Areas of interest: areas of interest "Lianyungang Humanistic Memorial Park"
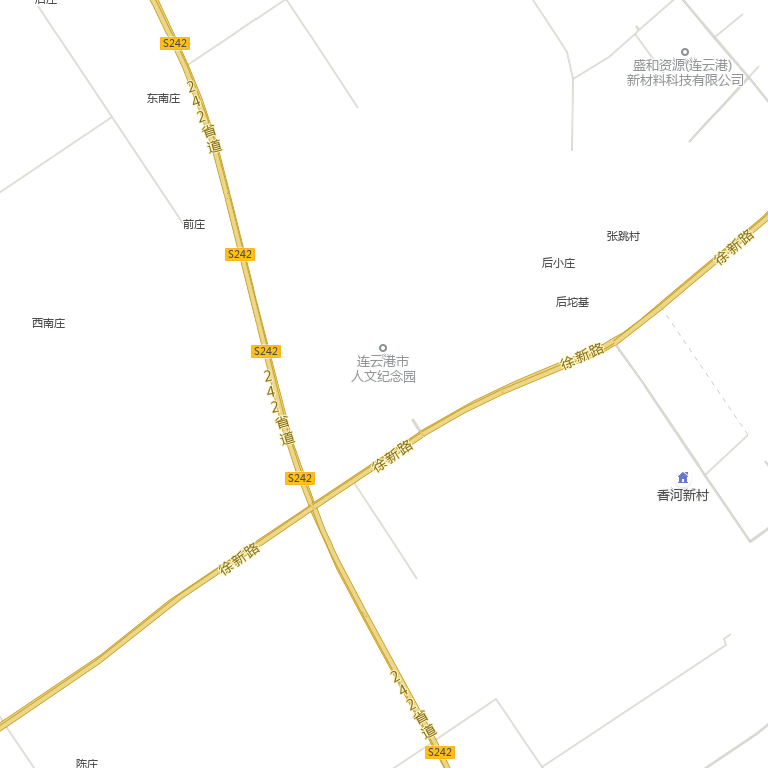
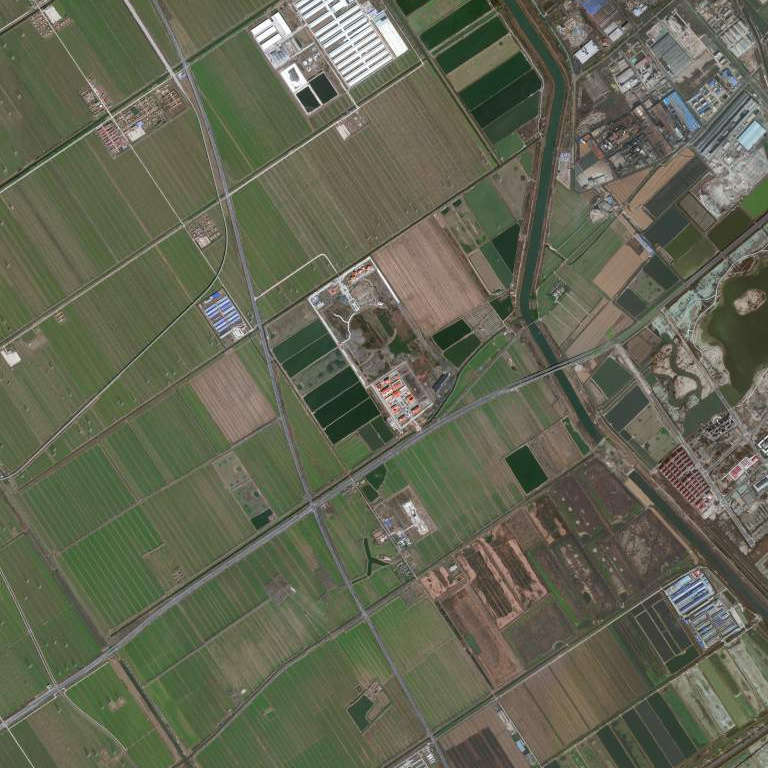